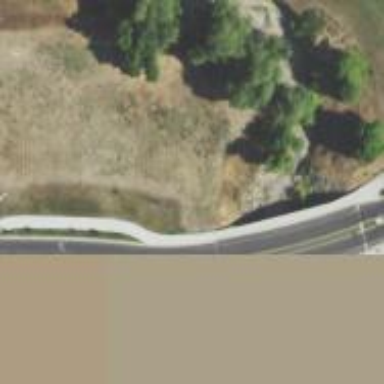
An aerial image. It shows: Footway on bridge.